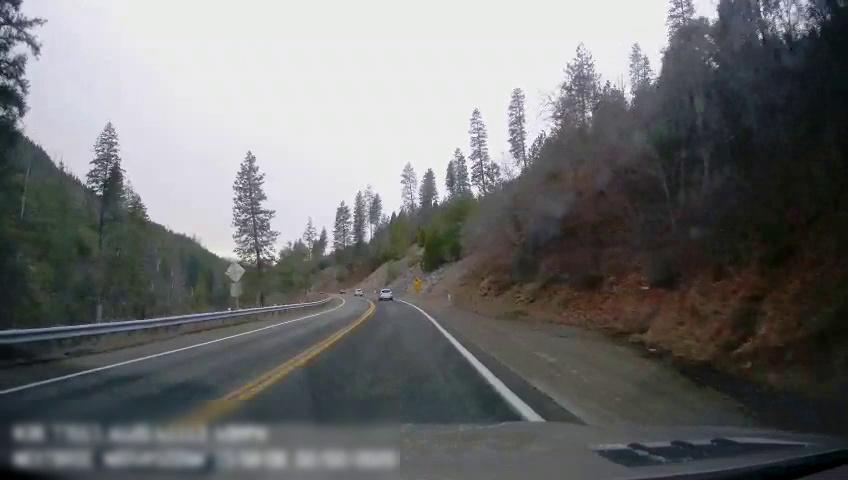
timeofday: Day
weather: Cloudy
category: Drivable Space
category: Vehicles | Car
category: Vehicles | SUV
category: Lanes | Current Lane
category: Lanes | Current Lane
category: Lanes | Opposite Lane